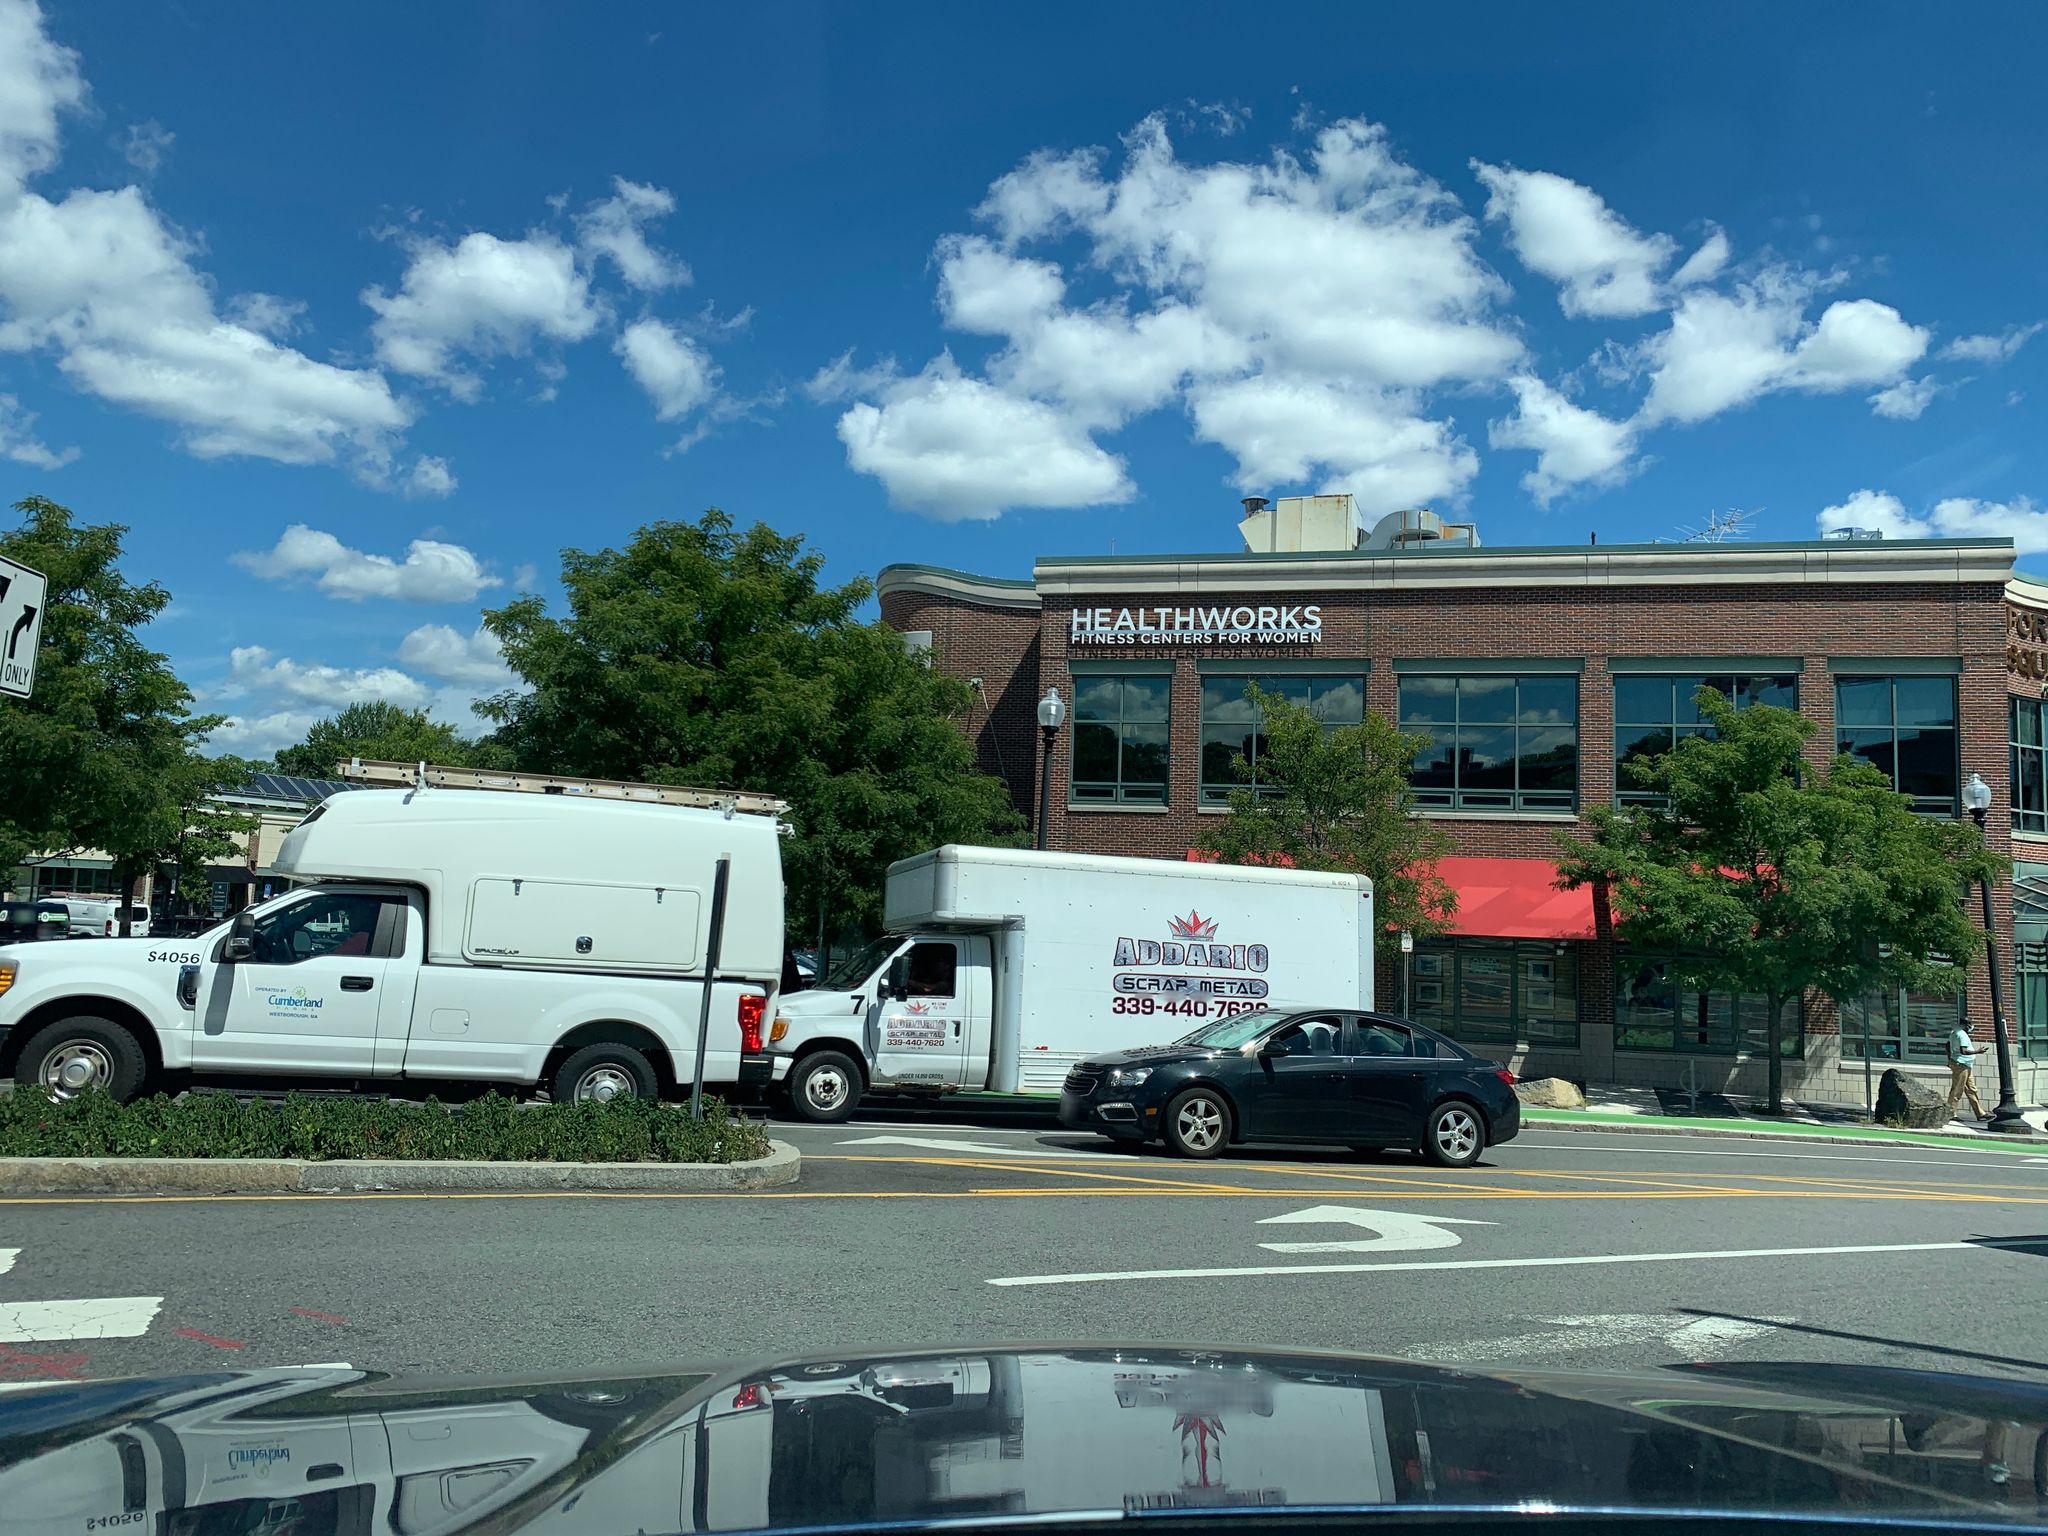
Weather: cloudy
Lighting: day
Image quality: good
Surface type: driving surface
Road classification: footway
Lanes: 3
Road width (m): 26.8
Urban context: urban centre
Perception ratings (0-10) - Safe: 2.06, Lively: 5.13, Beautiful: 5.34, Boring: 4.79, Depressing: 1.48, Wealthy: 5.45